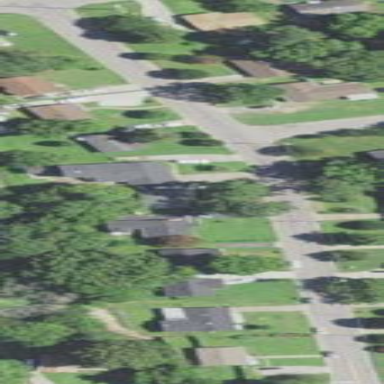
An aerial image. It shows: Asphalt road in residential area.